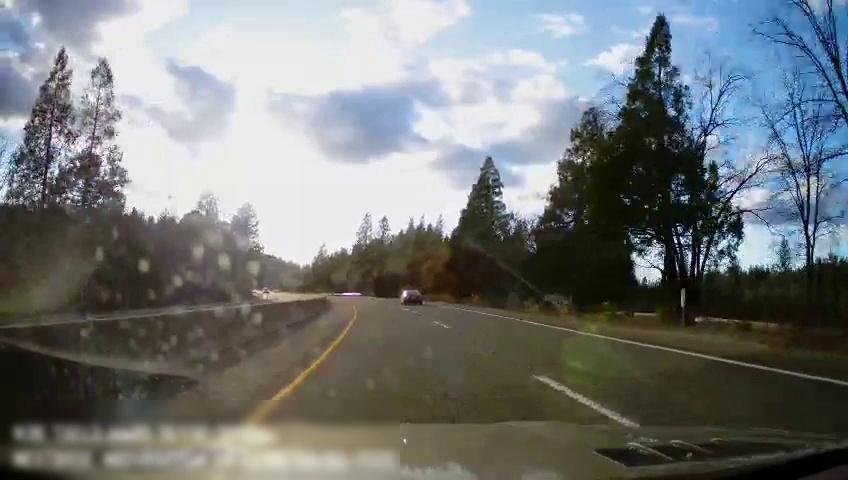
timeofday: Day
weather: Sunny
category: Drivable Space
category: Drivable Space
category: Vehicles | Car
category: Lanes | Alternate Lane
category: Lanes | Current Lane
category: Lanes | Alternate Lane